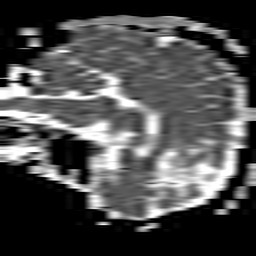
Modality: ADC
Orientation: sagittal
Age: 27
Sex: male
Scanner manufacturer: philips
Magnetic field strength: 1.5 T
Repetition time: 3.406 s
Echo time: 0.06922 s